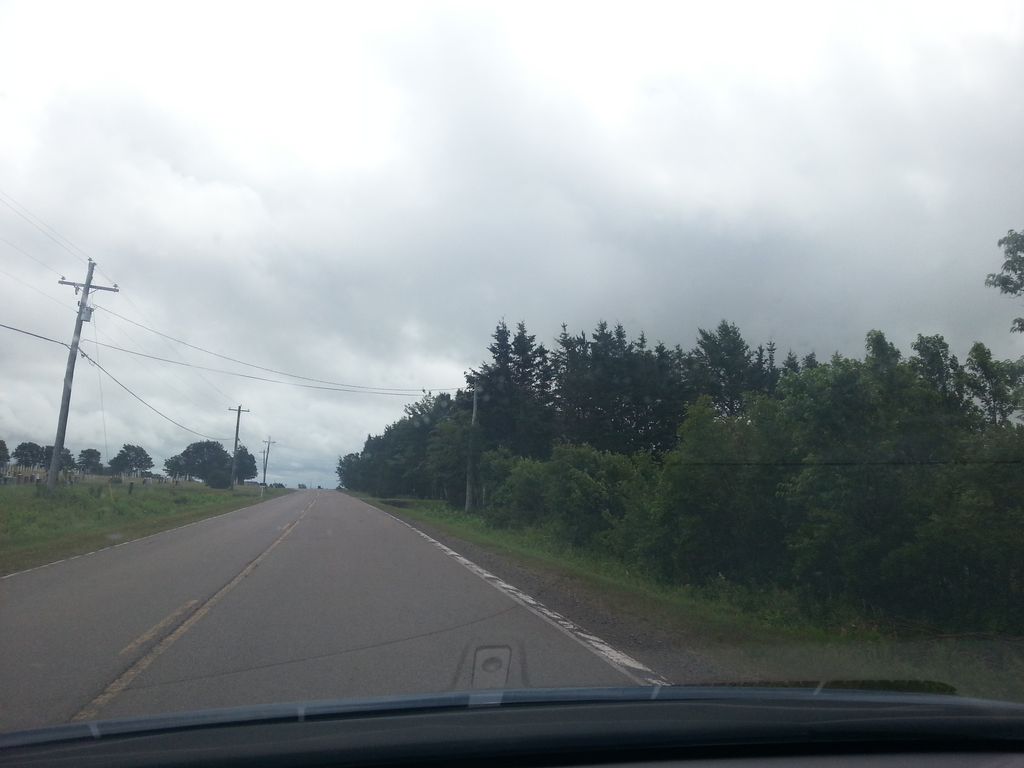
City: charlottetown